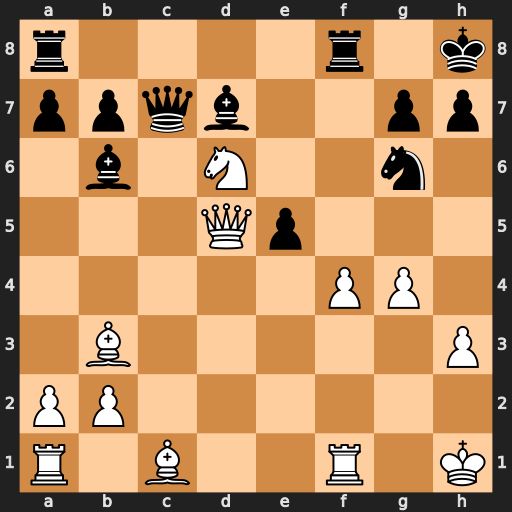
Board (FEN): r4r1k/ppqb2pp/1b1N2n1/3Qp3/5PP1/1B5P/PP6/R1B2R1K
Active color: w
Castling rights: -
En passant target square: -
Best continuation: Qg8+ Rxg8 Nf7#